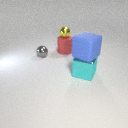
small yellow metal sphere above large red rubber cylinder